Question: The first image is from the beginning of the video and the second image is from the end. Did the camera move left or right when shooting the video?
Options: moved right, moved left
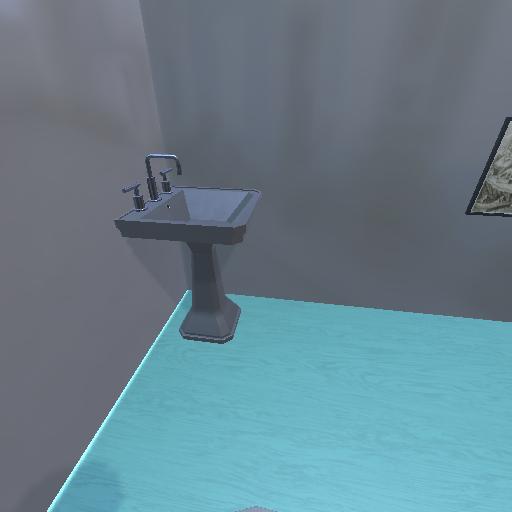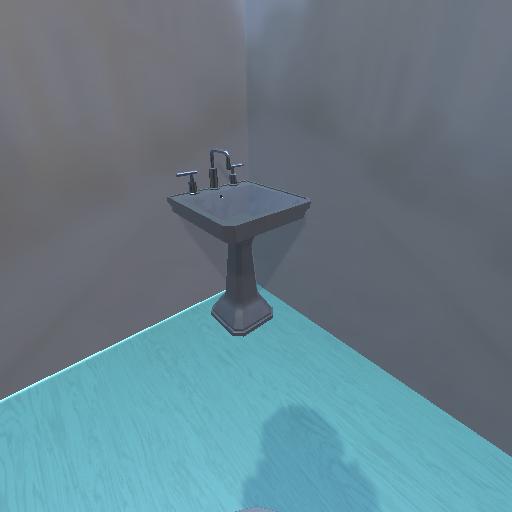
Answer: moved right